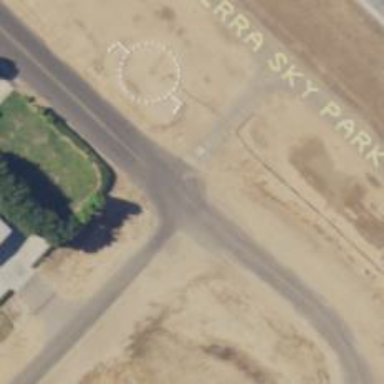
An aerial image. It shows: Circle-shaped turning circle on the road.